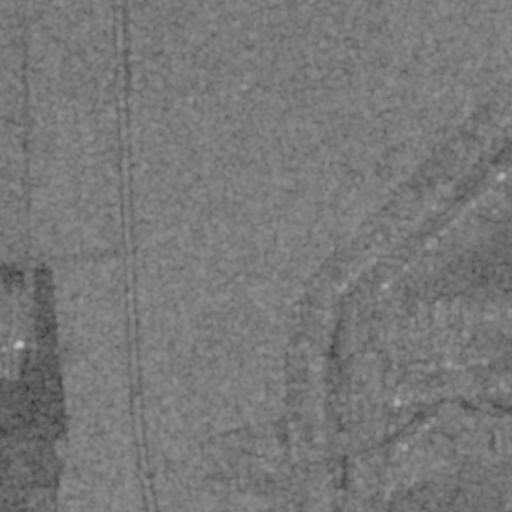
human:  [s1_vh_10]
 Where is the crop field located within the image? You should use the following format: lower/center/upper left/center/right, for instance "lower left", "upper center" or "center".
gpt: The crop field is located in the left of the image.
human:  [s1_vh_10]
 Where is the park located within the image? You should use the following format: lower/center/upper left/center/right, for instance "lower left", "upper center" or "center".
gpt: The park is located in the lower right of the image.
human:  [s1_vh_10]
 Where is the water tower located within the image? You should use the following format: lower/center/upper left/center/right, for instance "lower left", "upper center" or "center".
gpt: The water tower is located in the lower right of the image.
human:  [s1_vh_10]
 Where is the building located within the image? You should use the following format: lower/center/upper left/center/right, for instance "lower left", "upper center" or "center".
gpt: There is no building in the image.

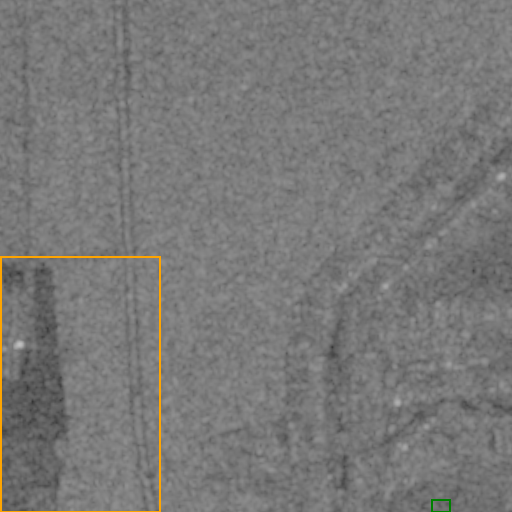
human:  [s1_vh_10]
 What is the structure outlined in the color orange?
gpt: The structure outlined in orange is a crop field.
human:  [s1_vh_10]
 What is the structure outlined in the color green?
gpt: The structure outlined in green is a park.
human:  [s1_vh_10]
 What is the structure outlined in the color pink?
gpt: There is no pink outline.